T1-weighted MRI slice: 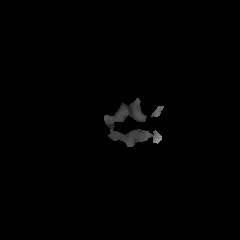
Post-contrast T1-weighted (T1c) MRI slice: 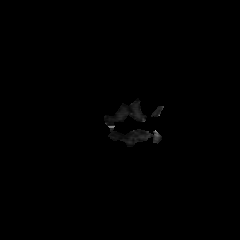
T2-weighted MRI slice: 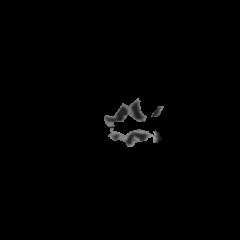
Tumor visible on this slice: no